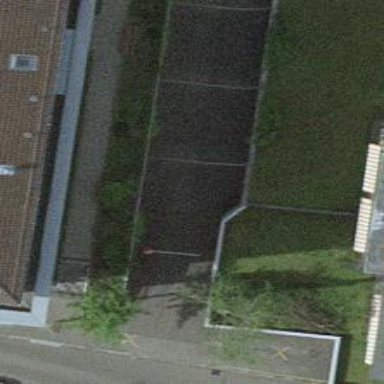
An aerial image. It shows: Wall is shown in the image.